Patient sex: F
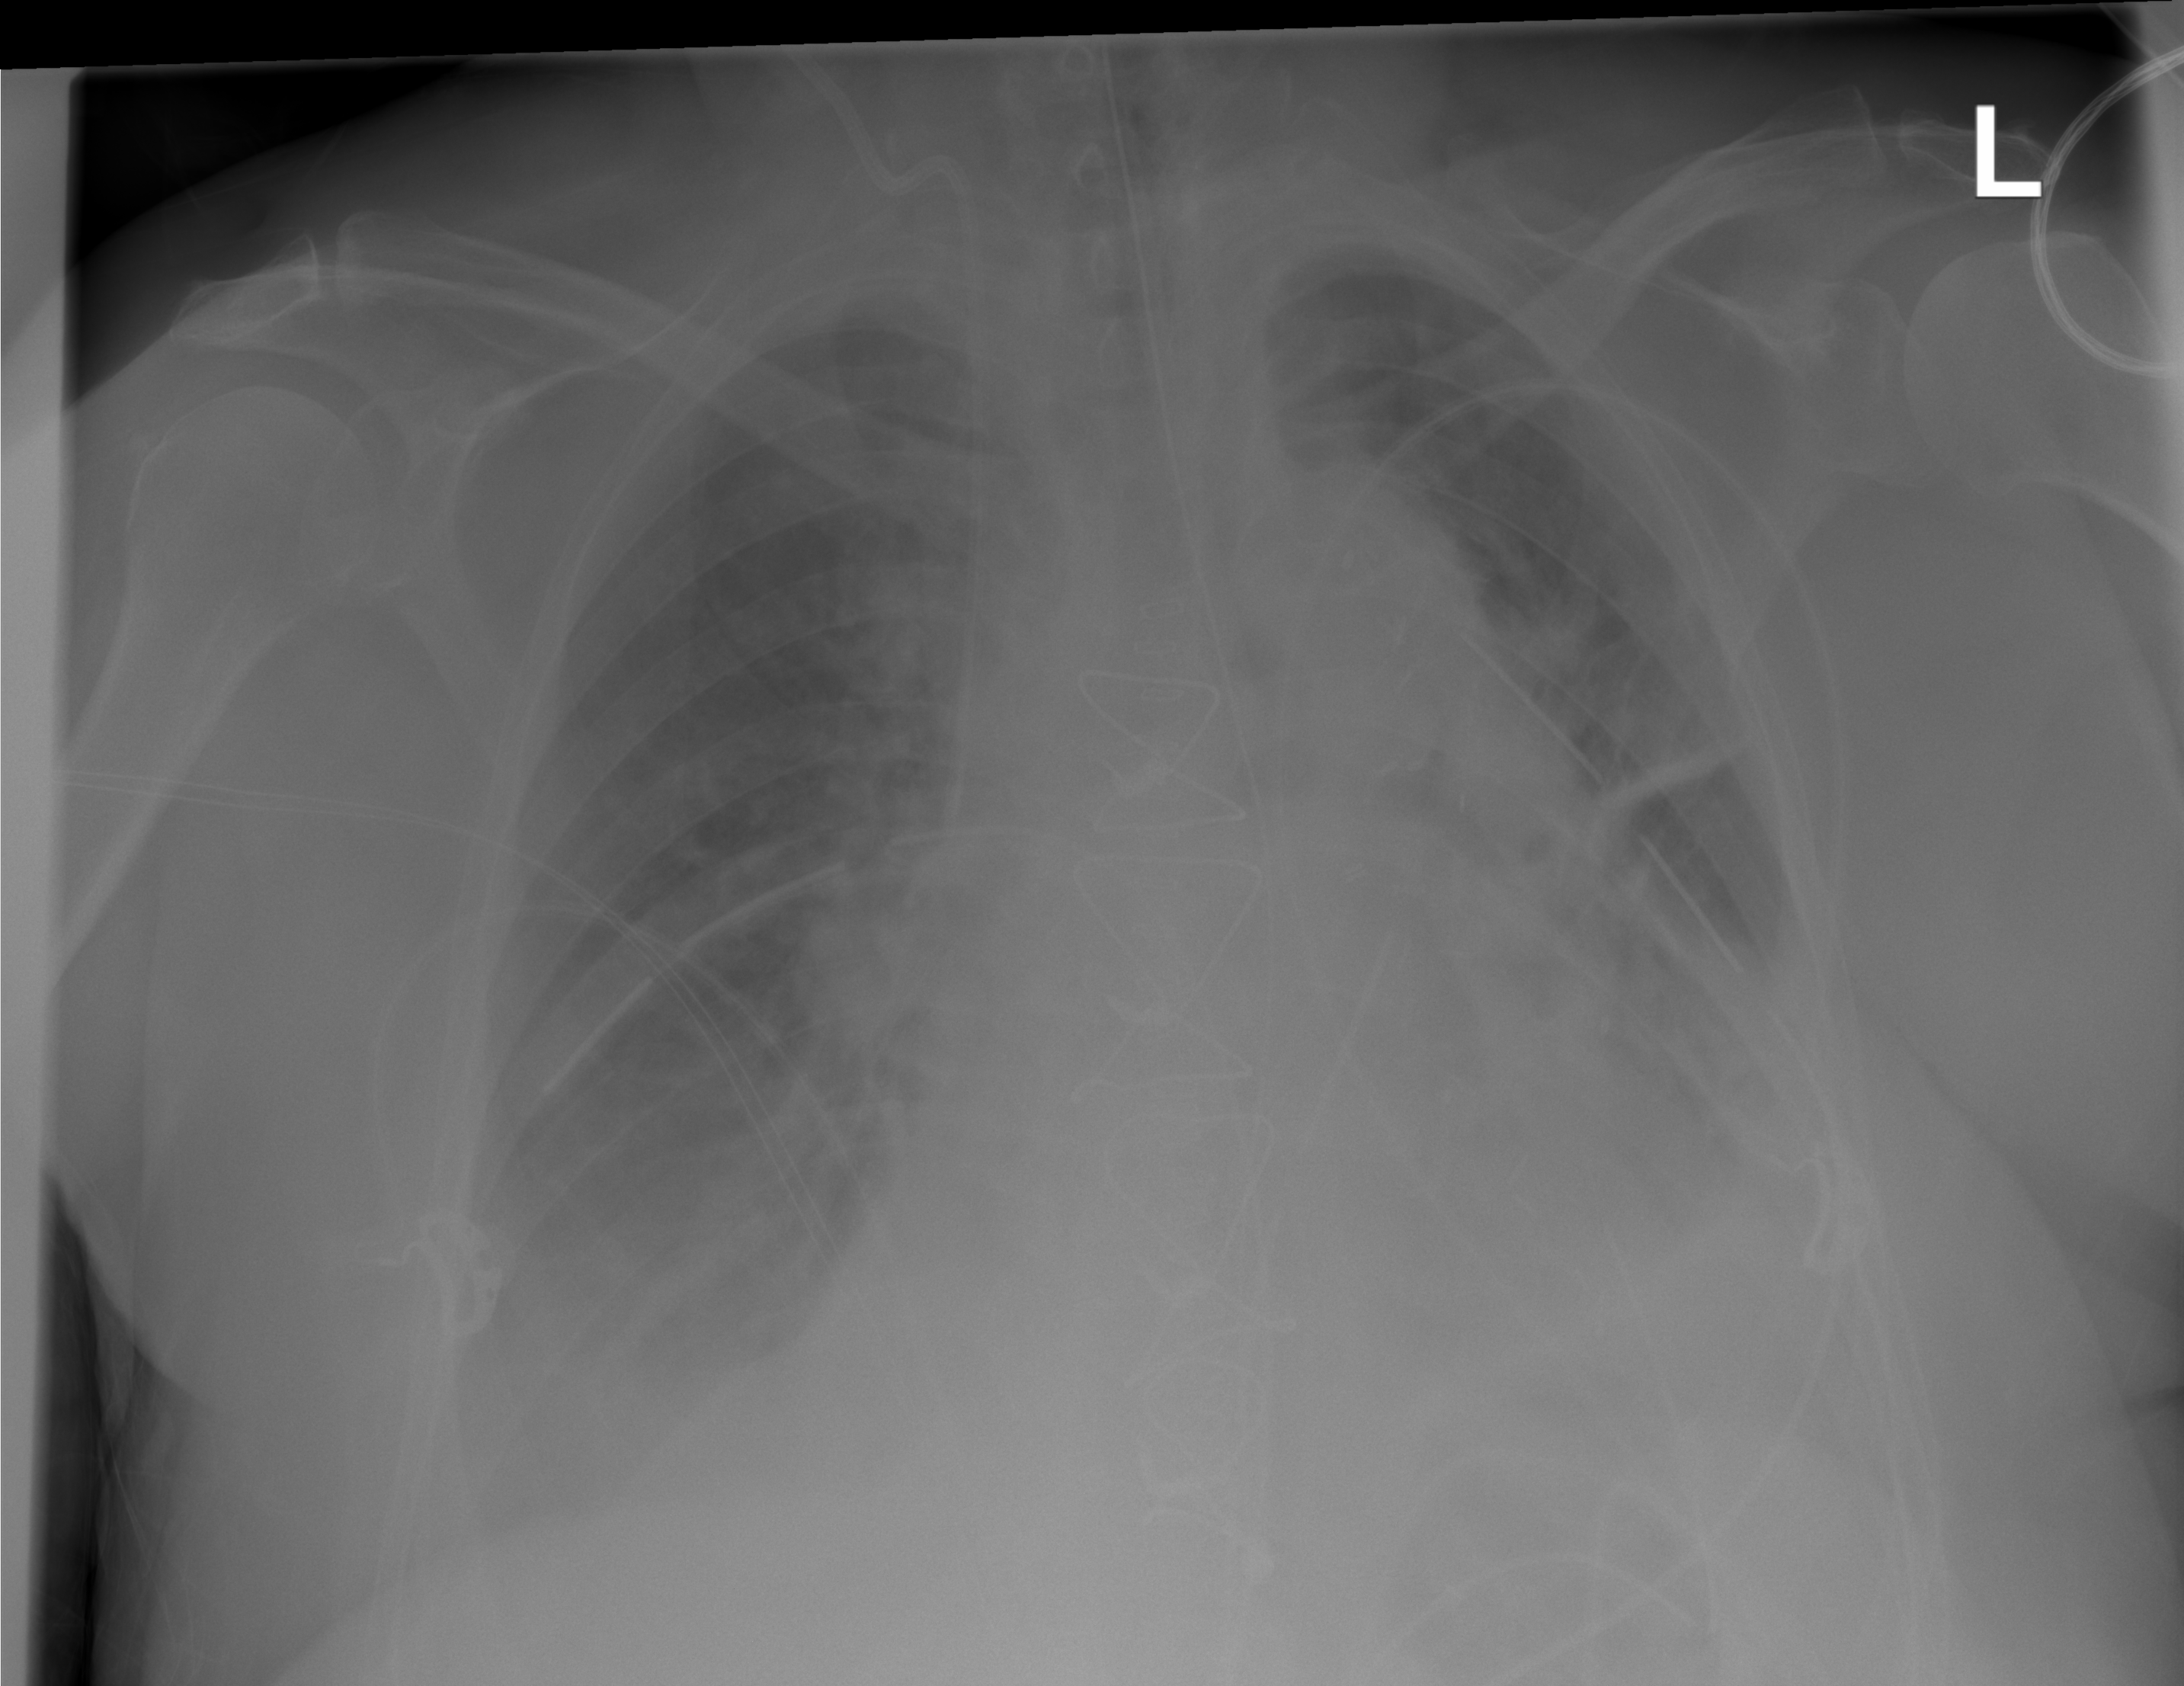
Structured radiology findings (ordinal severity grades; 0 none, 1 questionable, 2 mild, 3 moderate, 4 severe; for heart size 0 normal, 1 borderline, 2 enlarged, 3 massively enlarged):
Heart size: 2
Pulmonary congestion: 2
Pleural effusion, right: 2
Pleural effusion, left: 2
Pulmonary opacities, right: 2
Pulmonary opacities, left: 2
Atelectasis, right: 2
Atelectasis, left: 2